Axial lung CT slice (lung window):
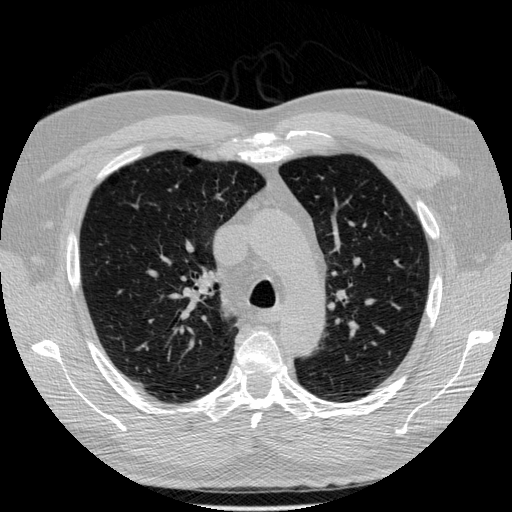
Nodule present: no